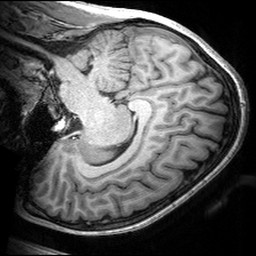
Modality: T1w
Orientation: sagittal
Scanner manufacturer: siemens
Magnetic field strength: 3 T
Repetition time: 2.53 s
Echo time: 0.00299 s